Field crop: maize
Growth stage: 2
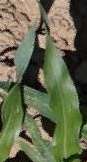
Species: maize